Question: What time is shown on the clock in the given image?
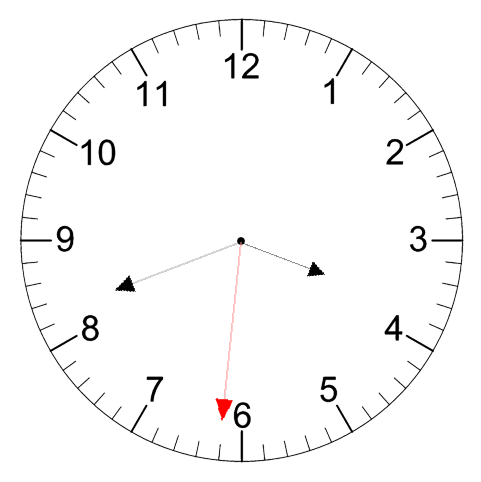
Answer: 03:41:31